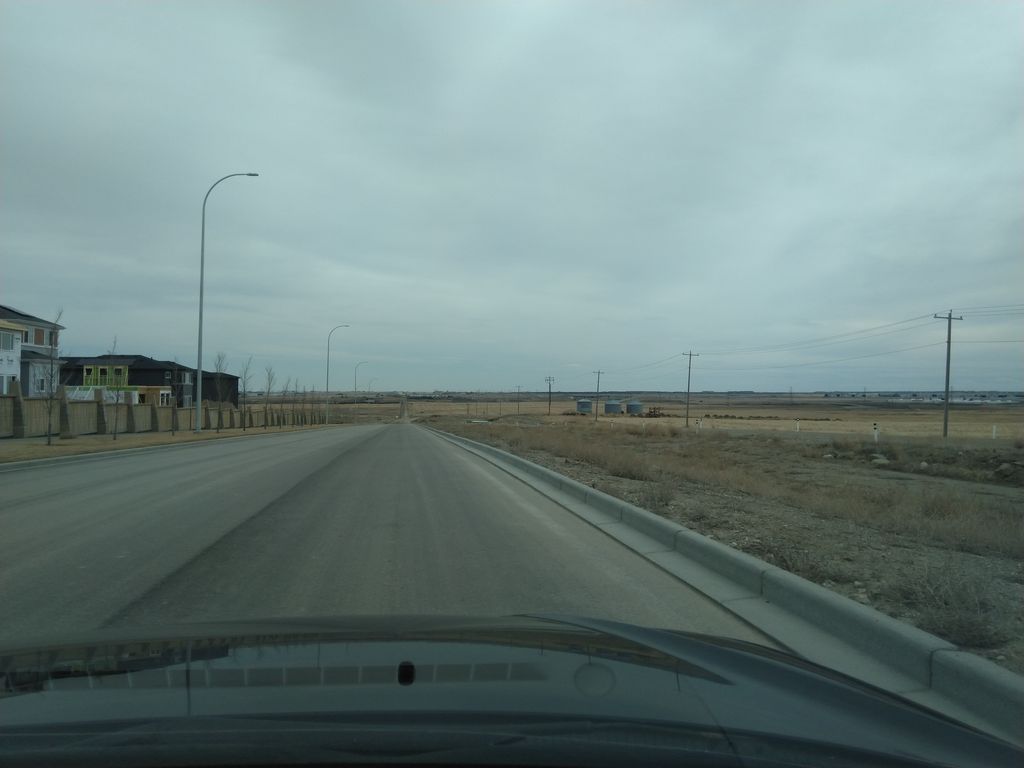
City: calgary